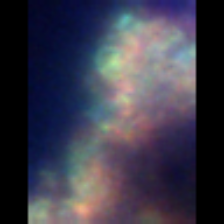
Taxon: Unknown_detritus
Group: Unknown